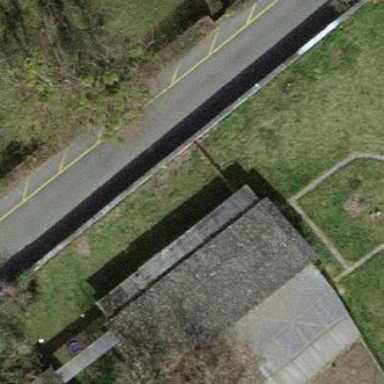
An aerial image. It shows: View of roof of building.